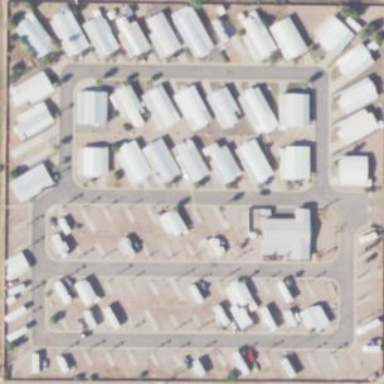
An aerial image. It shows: Mobile residential area.